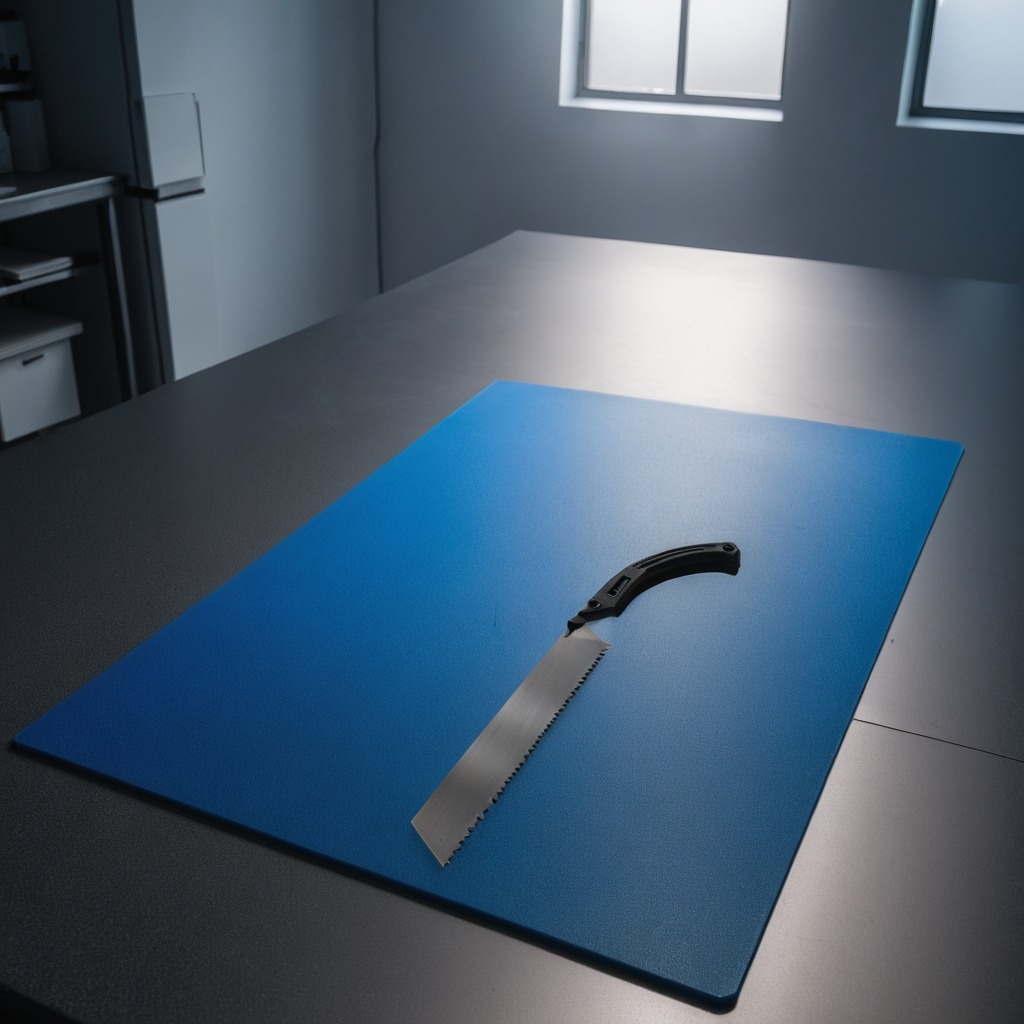
A metal saw is lying on the tabletop.